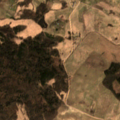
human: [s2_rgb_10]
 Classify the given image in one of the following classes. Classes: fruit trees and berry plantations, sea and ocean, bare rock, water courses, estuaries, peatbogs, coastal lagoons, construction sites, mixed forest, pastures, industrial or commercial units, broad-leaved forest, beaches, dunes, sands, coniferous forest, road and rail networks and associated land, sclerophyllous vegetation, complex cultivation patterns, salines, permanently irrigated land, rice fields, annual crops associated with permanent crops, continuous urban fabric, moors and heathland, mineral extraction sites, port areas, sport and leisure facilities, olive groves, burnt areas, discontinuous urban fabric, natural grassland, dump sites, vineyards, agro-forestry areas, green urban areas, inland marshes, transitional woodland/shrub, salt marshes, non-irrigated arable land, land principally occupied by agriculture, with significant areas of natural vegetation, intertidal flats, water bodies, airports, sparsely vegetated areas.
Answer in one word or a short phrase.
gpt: non-irrigated arable land, pastures, complex cultivation patterns, land principally occupied by agriculture, with significant areas of natural vegetation, mixed forest